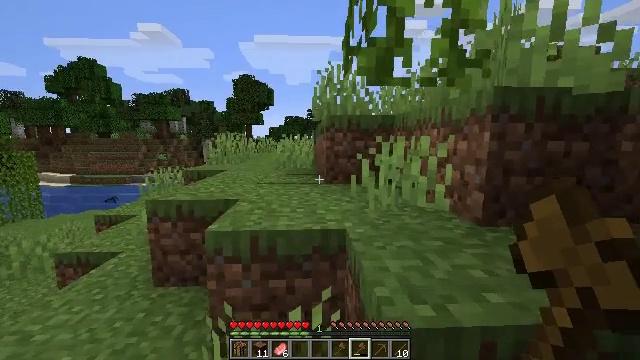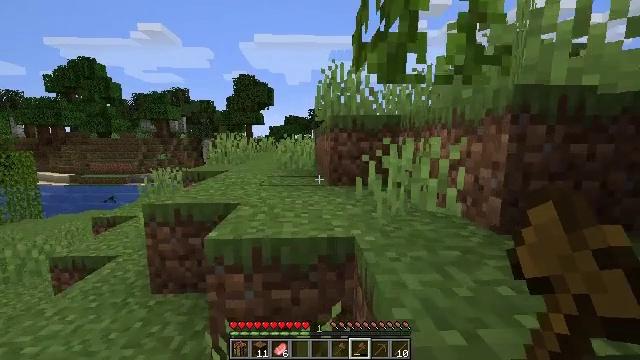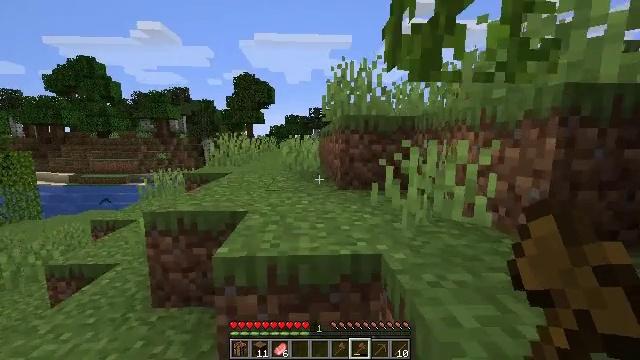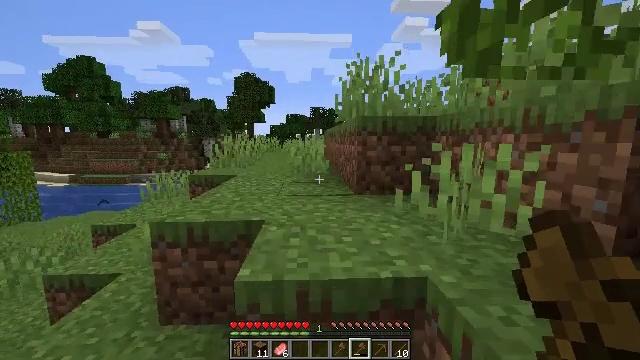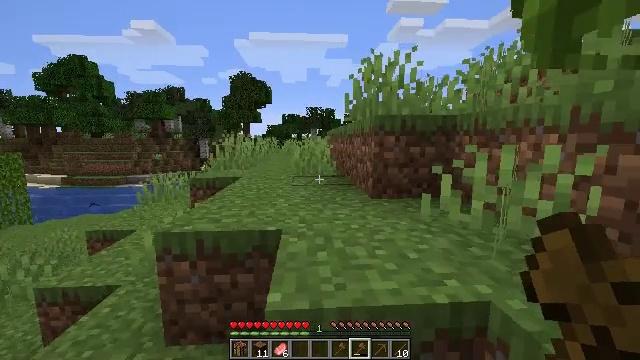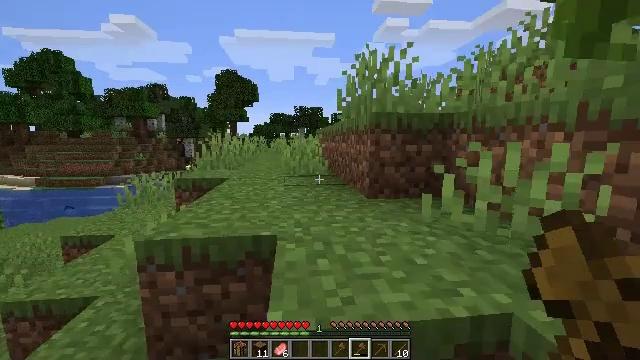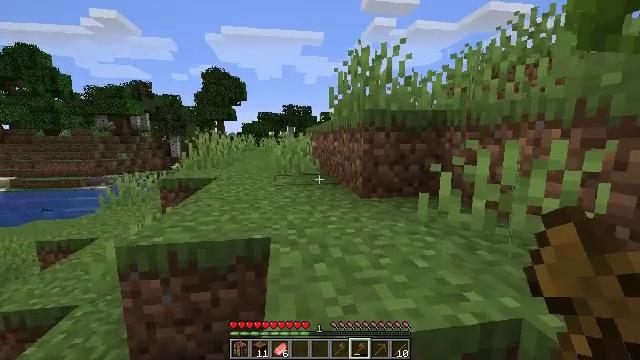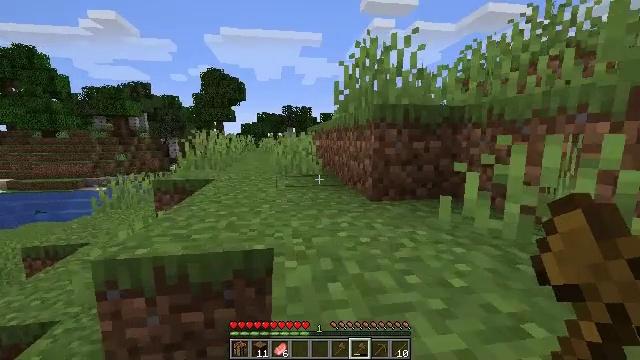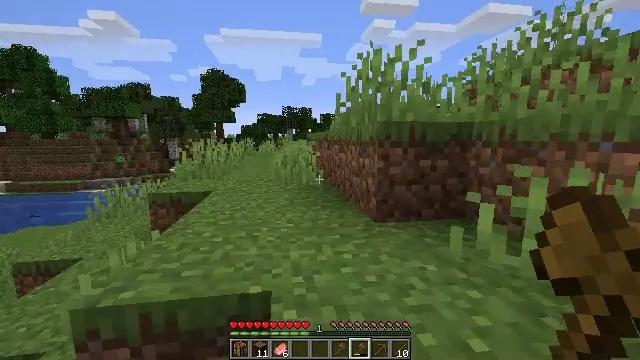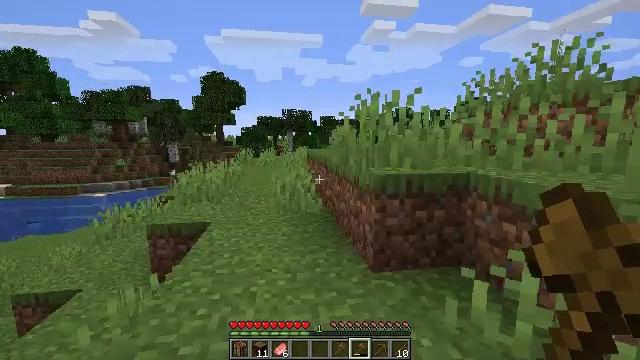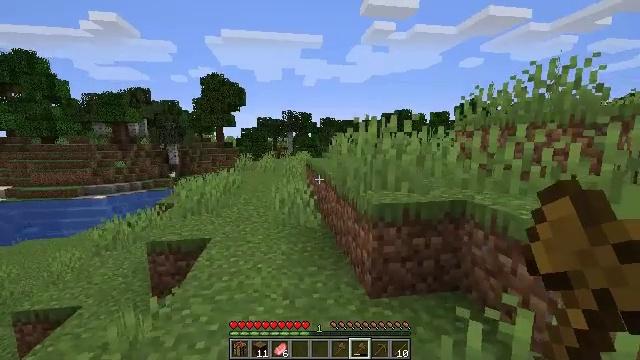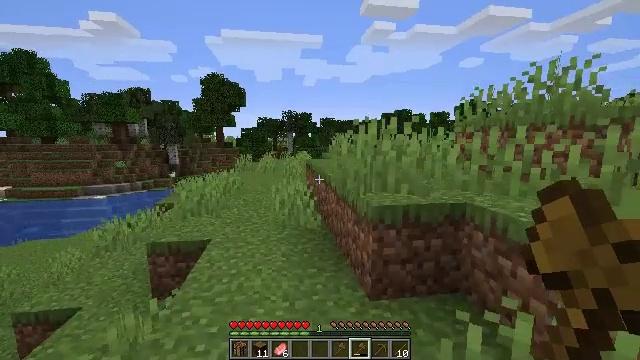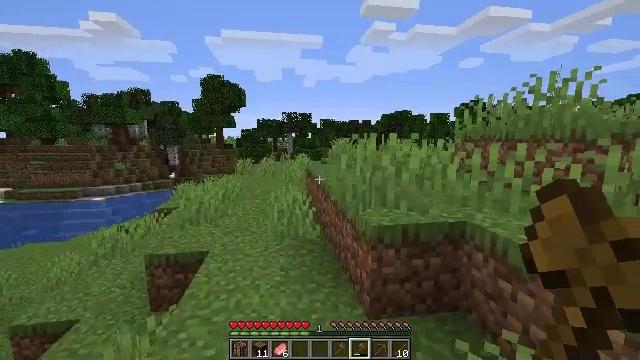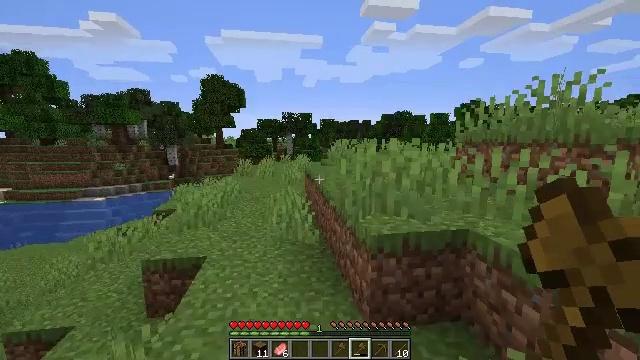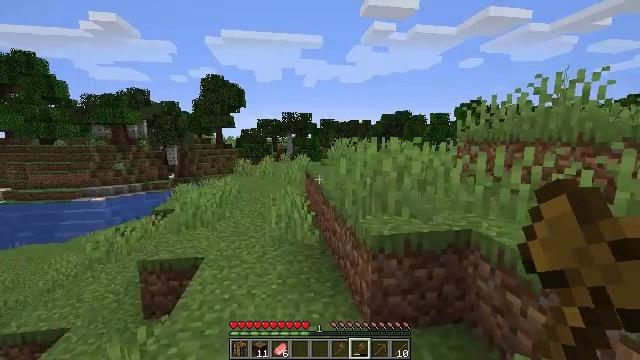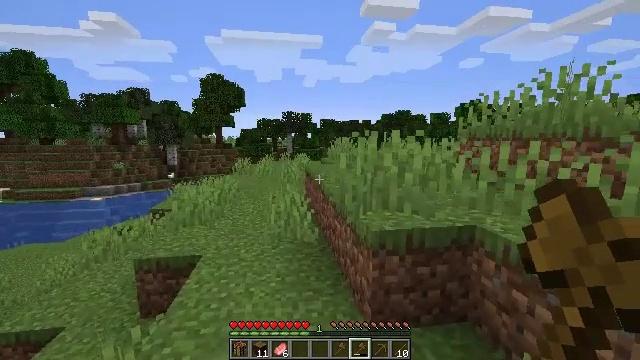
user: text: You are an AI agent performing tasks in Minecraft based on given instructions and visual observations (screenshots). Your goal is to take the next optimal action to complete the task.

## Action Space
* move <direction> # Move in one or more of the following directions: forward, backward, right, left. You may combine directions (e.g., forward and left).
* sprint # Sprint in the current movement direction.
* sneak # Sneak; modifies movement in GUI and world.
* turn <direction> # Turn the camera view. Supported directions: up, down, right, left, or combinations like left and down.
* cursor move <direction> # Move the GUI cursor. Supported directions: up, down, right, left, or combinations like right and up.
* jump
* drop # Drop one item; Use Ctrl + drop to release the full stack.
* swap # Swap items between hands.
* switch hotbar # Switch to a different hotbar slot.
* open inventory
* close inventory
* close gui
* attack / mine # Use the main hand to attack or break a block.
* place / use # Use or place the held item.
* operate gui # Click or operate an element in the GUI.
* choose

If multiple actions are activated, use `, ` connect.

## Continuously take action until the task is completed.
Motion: motion action
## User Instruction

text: Mine the clay from the riverbed.
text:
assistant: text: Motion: move forward and move left
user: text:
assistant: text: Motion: move forward and move left
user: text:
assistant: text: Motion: move forward and move left
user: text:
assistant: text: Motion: move forward and move left
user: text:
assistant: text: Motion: move forward, turn right
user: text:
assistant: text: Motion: move forward, turn right
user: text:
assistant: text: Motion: move forward
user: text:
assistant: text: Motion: move forward, jump
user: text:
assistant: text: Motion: move forward, jump
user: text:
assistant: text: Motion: move forward, jump
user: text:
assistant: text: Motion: move forward, jump
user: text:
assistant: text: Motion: move forward
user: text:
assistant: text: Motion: move forward
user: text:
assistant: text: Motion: move forward
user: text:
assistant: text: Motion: move forward
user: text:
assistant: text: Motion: move forward
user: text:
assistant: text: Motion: move forward
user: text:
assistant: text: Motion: move forward
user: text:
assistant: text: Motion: move forward
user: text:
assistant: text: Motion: move forward
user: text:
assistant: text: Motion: move forward, turn right
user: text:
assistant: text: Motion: move forward, turn right
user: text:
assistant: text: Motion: move forward, turn right
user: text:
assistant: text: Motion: move forward, turn right
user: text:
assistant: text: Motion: move forward, turn left, jump
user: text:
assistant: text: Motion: move forward, jump
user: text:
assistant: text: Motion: move forward, jump
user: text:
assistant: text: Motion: move forward, jump
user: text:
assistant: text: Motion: move forward, turn right, jump
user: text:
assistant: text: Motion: move forward, turn right